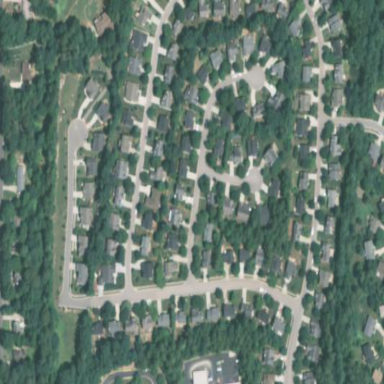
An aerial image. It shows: Residential area within neighborhood.